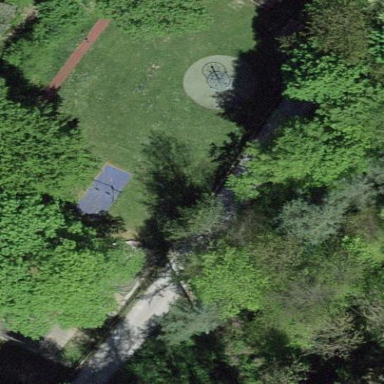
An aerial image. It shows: Playground with playful theme.